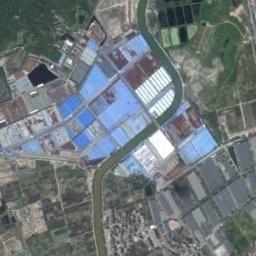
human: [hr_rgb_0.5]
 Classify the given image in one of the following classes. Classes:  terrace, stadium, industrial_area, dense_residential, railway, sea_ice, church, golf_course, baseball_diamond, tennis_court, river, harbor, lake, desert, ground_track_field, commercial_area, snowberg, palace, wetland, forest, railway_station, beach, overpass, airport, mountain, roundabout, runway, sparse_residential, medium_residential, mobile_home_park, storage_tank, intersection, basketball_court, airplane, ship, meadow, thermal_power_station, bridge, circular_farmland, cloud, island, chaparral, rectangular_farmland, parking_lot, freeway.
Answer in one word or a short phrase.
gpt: industrial_area